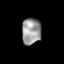
Tissue: skin
Cell type: Endothelial cells
Senescence score: 0.2855
Nuclear area (px): 495
Mean DAPI intensity: 154.984